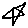
Label: star